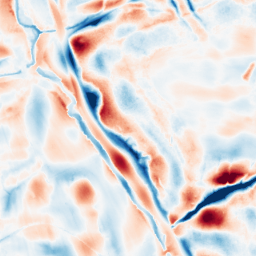
Category: wavelet
Decomposition family: wavelet_biorthogonal
Decomposition parameters: wavelet: bior5.5
level: 5
Upsampling method: bilinear
Upsampling parameters: scale: 8
Upsampling scale: 8